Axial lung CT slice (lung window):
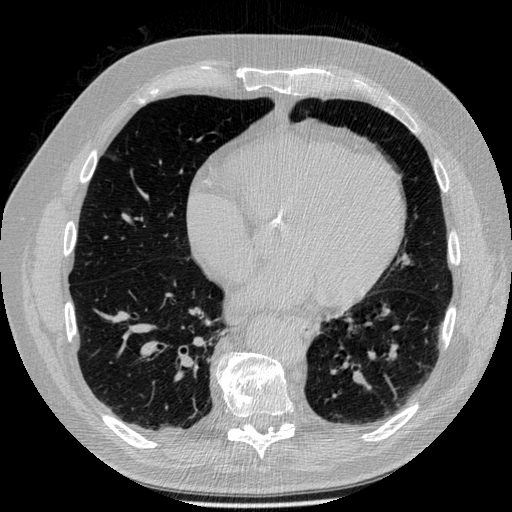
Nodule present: no